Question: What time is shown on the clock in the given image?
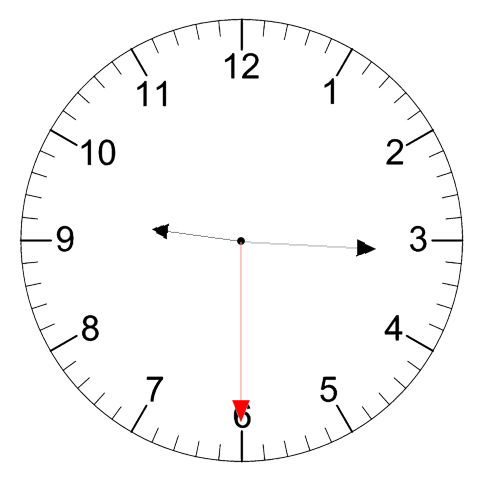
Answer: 09:15:30